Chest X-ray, PA view. Patient: 28 years old, sex M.
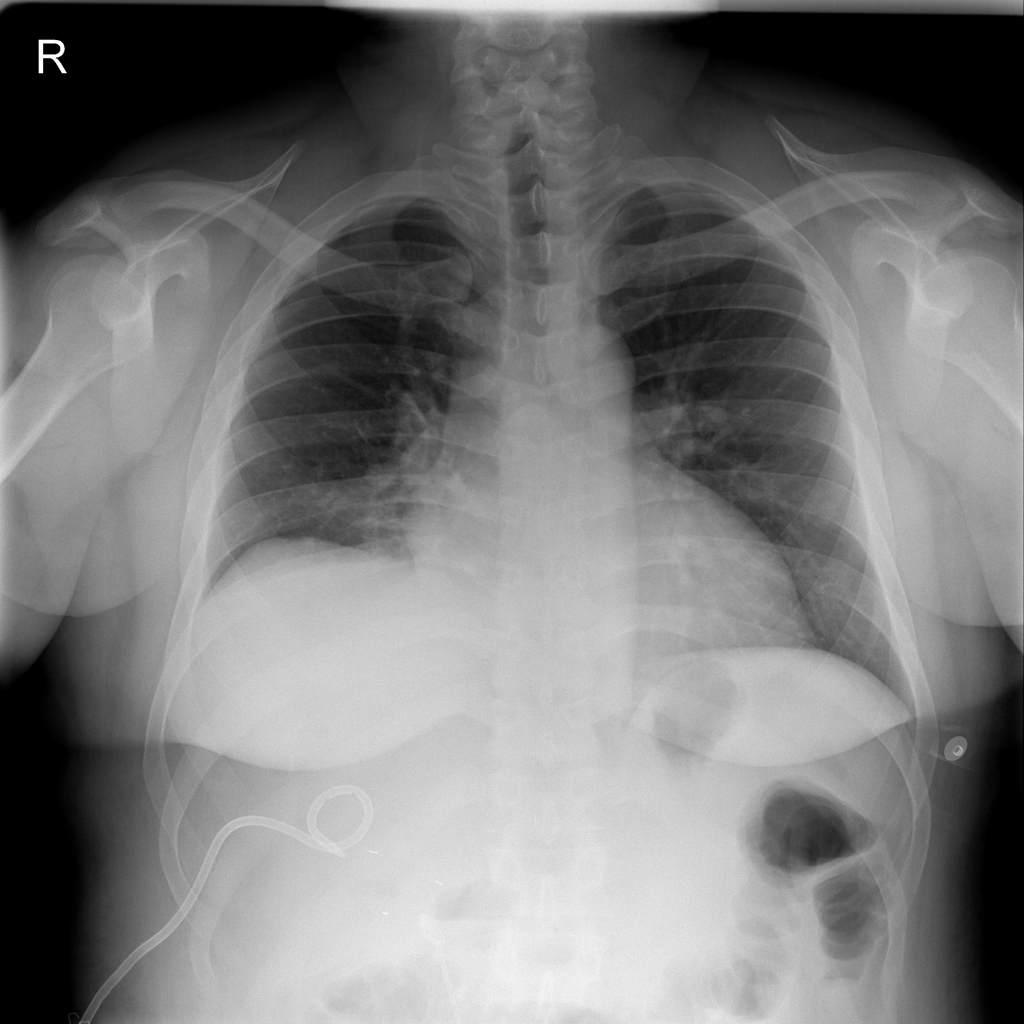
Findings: Effusion